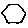
Label: hexagon